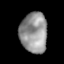
Tissue: lung
Cell type: Others
Senescence score: 0.2376
Nuclear area (px): 1077
Mean DAPI intensity: 147.716